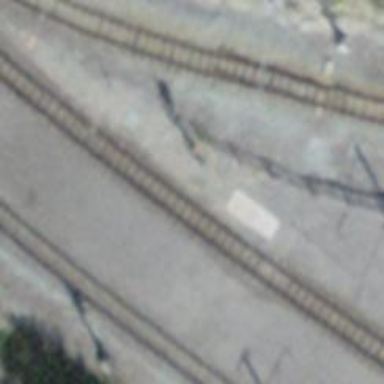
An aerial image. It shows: Railway signal.